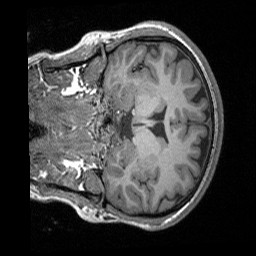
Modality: T1w
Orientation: coronal
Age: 23
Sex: female
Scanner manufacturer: siemens
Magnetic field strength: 3 T
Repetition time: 1.9 s
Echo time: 0.00252 s